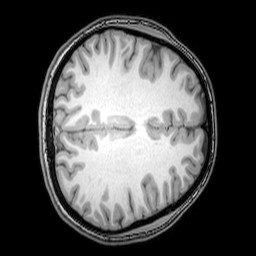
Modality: T1w
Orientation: axial
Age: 23
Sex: female
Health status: healthy
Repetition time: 0.081 s
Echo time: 0.037 s